Question: After following various online tutorials on how to style my Radio buttons and Checkboxes. I have managed with the following code:
'''
.radio input {
-webkit-appearance: none;
background-color: #fafafa;
border: 1px solid #cacece;
box-shadow: 0 1px 2px rgba(0,0,0,0.05), inset 0px -15px 10px -12px rgba(0,0,0,0.05);
padding: 7px;
border-radius: 50px;
display: inline-block;
position: relative;
outline: none;
margin-right: 10px;
margin-top: 6px;
}
.radio input:checked:after {
content: ' ';
width: 10px;
height: 10px;
border-radius: 50px;
position: absolute;
top: 2px;
background: #99a1a7;
box-shadow: inset 0px 0px 10px rgba(0,0,0,0.3);
text-shadow: 0px;
left: 2px;
font-size: 32px;
}
.radio input:checked {
background-color: #e9ecee;
color: #99a1a7;
border: 1px solid #adb8c0;
box-shadow: 0 1px 2px rgba(0,0,0,0.05), inset 0px -15px 10px -12px rgba(0,0,0,0.05), inset 15px 10px -12px rgba(255,255,255,0.1), inset 0px 0px 10px rgba(0,0,0,0.1);
}
'''
This works for modern browsers, it gives me the following:

Unfortunately I must support IE8 too, and the above does not work for IE8. I know that the ':checked' pseudo element does not work for IE8, so I have the <URL> that is supposed to provide me with that functionality.
I also have a conditional CSS comment that brings in a stylesheet specifically for IE8.
'''
<!--[if IE 8]>
<link href="@Url.Content("~/Content/ie8-styles.css")" rel="stylesheet" type="text/css" />
<![endif]-->
'''
The first thing I want to know is, does IE8 support something like this (bear in mind the JS script)?
'''
.radio input:checked:after {
content: "boo";
width: 10px;
height: 10px;
border-radius: 50px;
position: absolute;
top: 2px;
background: #99a1a7;
box-shadow: inset 0 0 10px rgba(0, 0, 0, .3);
text-shadow: 0;
left: 2px;
font-size: 32px;
}
'''
I'm curious if it'll read the double pseudo elements of ':checked:after' because right now I don't see the word 'boo' before my radio buttons!
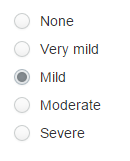
Answer: As you are not opposed to using JS, you might want to checkout <URL>. We have used this in several projects that require older browser support and functional custom style checkboxes/radios.